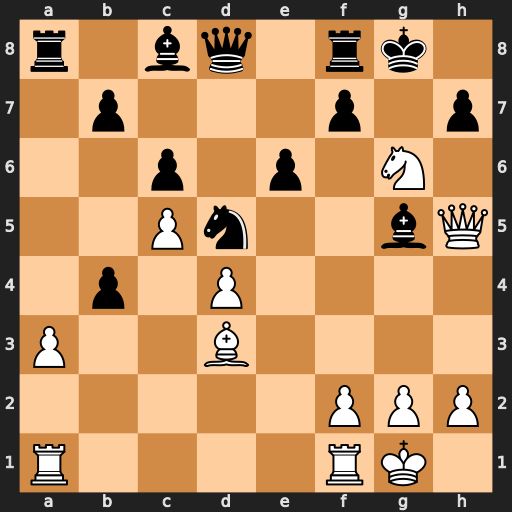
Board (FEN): r1bq1rk1/1p3p1p/2p1p1N1/2Pn2bQ/1p1P4/P2B4/5PPP/R4RK1
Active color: w
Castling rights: -
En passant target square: -
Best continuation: Ne7+ Kg7 Qxg5+ Kh8 Qh6